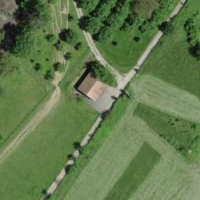
EUNIS habitat code: 25
Species observed at this site:
Cardamine pratensis